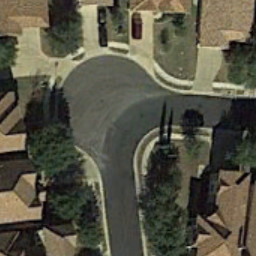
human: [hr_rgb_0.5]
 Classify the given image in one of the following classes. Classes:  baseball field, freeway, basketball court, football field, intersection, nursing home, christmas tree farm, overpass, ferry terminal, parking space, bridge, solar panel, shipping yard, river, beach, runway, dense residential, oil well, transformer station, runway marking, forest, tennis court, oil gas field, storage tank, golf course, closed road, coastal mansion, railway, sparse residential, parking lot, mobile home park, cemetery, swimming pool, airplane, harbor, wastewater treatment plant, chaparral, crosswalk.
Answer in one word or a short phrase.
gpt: closed road